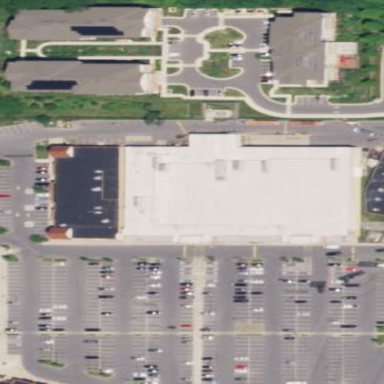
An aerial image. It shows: Supermarket located in building.